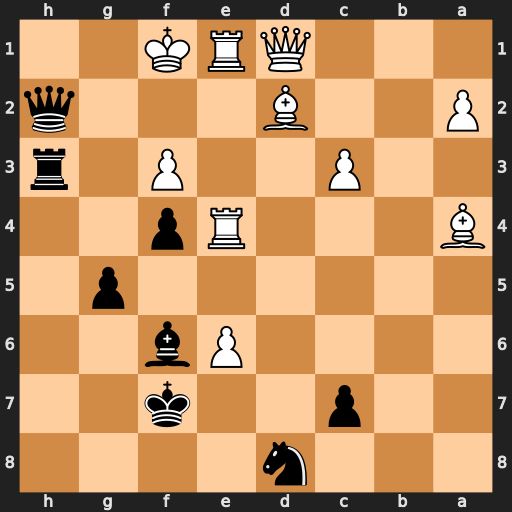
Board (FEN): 3n4/2p2k2/4Pb2/6p1/B3Rp2/2P2P1r/P2B3q/3QRK2
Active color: b
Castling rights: -
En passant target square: -
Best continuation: Nxe6 Be3 Qh1+ Ke2 Qxf3+ Kd3 Nc5+